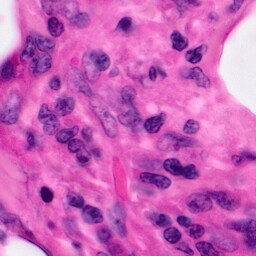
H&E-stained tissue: Pancreatic